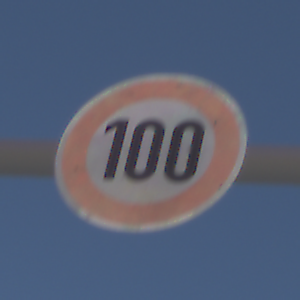
Verkehrszeichen: Geschwindigkeit100
Umgebung: Outdoor, RoadRail
Tageszeit: Midday
Wetter: Clear
Licht: Natural
Jahreszeit: Summer
Kontrast: HighContrast